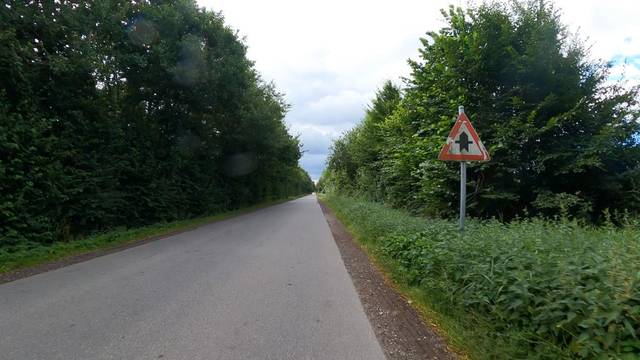
Region: Germany
Coordinates: 54.045, 9.916